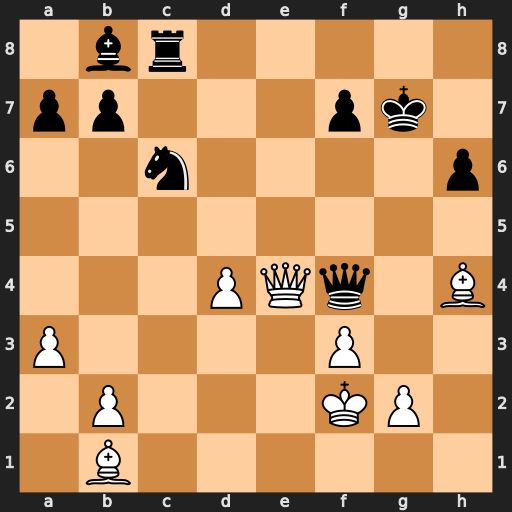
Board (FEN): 1br5/pp3pk1/2n4p/8/3PQq1B/P4P2/1P3KP1/1B6
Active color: w
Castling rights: -
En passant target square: -
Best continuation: Qh7+ Kf8 Qh8#